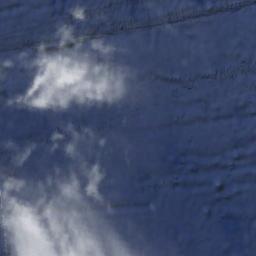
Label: cloud